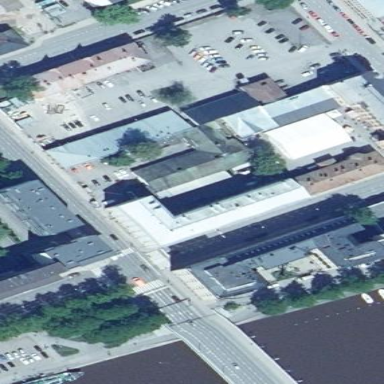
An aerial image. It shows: City block.